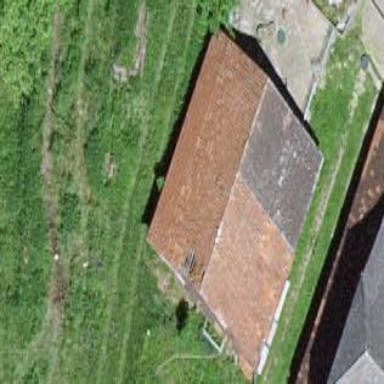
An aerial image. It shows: Rural barn.